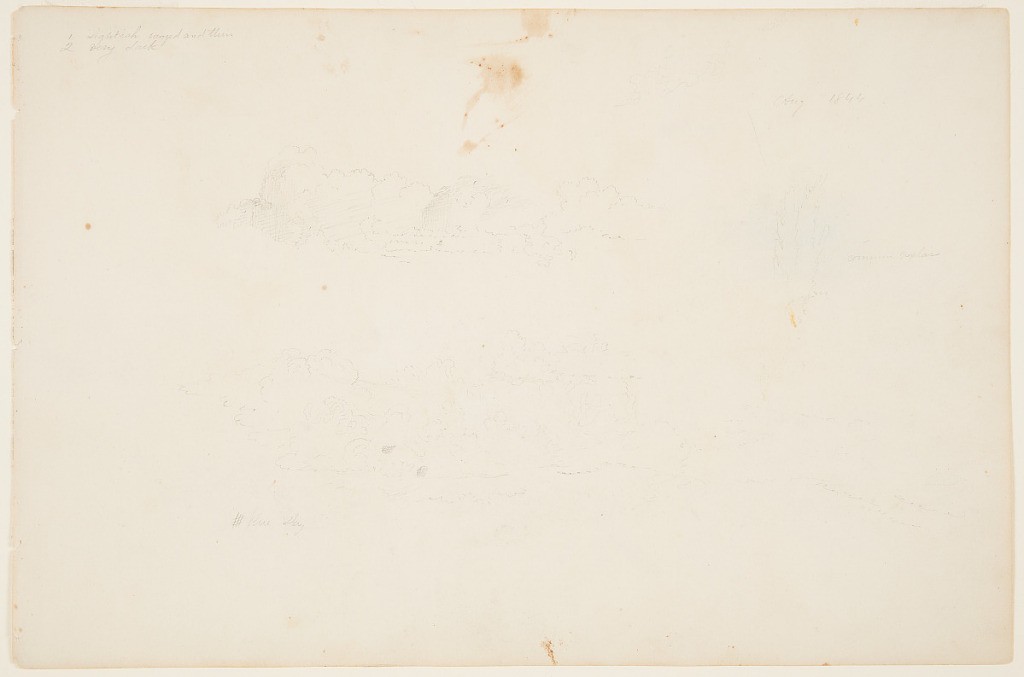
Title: Cloud Sketches with a Common Poplar
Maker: Frederic Edwin Church, American, 1826–1900
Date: August and October 1844
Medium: Graphite on off-white wove paper; verso: graphite
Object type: Drawing
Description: Sketches of groups of billowing clouds, separately located at upper and lower center, and a common poplar tree at upper right. Produced in Hartford, Connecticut, or Catskill, New York.

Verso: Landscape sketch showing a vignette view of rapids on Catskill Creek, in Catskill, New York. Located at upper left, the sketch features dark rocks in the center of the creek and lush vegetation on either bank.